Question: I have an application. During the debugging, I log the important information to file or interactive interface.
Here is the example:

You see the first line log information doesn't have a thread name. I want to add a name. But where?
'''
public static void Start()
{
lock (SyncVar)
{
if (State == State.Stopped)
{
s_State = State.Starting;
ThreadStart ts = new ThreadStart(MainCode);
s_MainCodeThread = new Thread(ts);
s_MainCodeThread.Name = "IvrApplication";
s_MainCodeThread.Start();
Log.Write("IvrApplication Starting...");
}
'''
And....
'''
public static void MainCode()
{
try
{
s_WorkingFolder = Path.GetDirectoryName(System.Reflection.Assembly.GetExecutingAssembly().Location);
Log.Write("IvrApplication::MainCode() Starting...");
// Start Other Threads...
try
{
'''
As for Log, we have
'''
private static Log s_Log;
public static Log Log
{
get { return s_Log; }
}
'''
Actually Log is from a dll
Here is the partial metadata.
'''
namespace VoiceElements.Common
{
public class Log
{
[ThreadStatic]
public static string Identifier1;
[ThreadStatic]
public static string Identifier2;
public int LogLevel;
public Log(string logname);
public bool AlwaysExpanded { get; set; }
public event MessageLogged MessageLogged;
public void CloseLog();
public void Write(string LogEntry);
'''
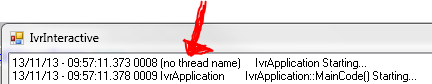
Answer: That first log message is output by the application's default thread. You should be able to set that:
'''
Thread.CurrentThread.Name = "SomeName";
'''
Make sure to make that call before 'Log.Write("IvrApplication Starting...");'.